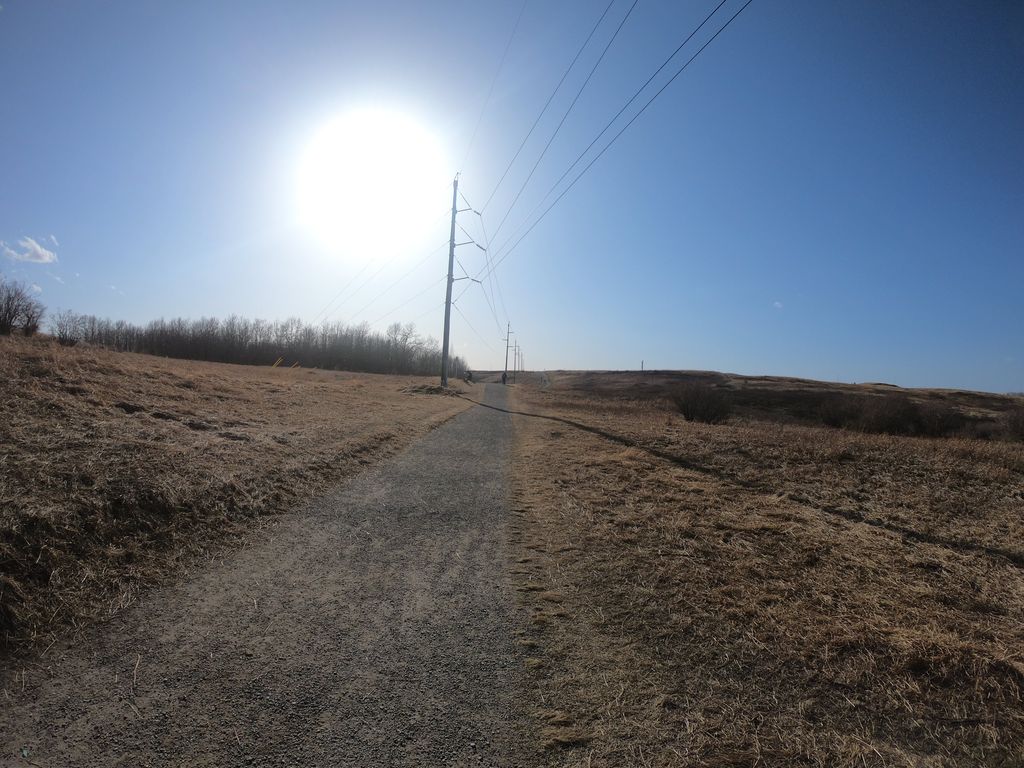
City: calgary